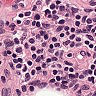
Metastatic tissue present: no